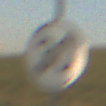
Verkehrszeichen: EndeGeschwindigkeit30
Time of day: SunriseSunset
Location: Outdoor (Nature)
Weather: PartlyCloudy
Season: NotSpecified
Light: Natural